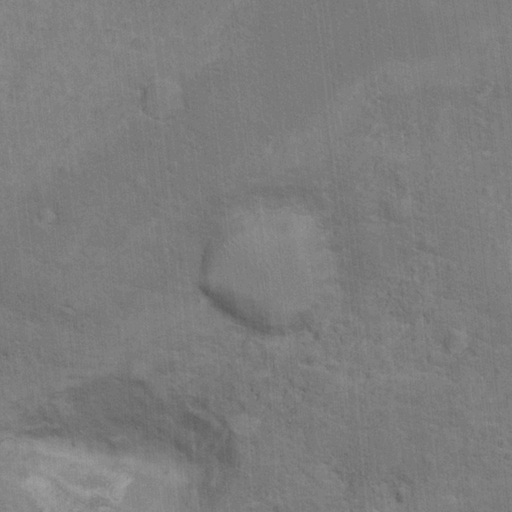
Classes present: Background, Cone